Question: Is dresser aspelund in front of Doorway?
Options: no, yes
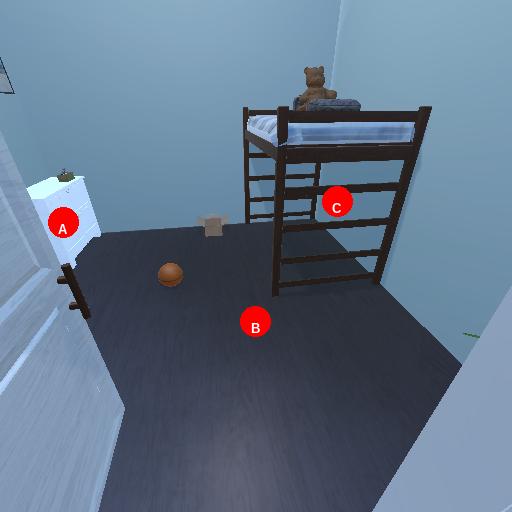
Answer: no